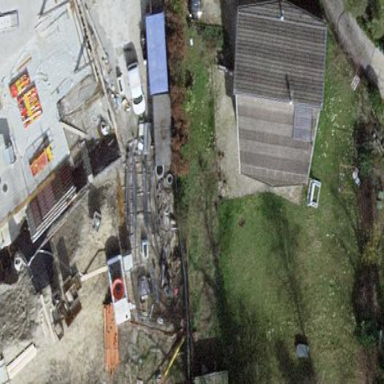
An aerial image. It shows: Garden enclosed by fence.